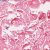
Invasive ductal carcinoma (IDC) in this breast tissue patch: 0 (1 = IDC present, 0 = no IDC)